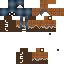
A female human skin with medium skin, wearing brown long hair dressed in a blue hoodie and brown pants, featuring a closed mouth.